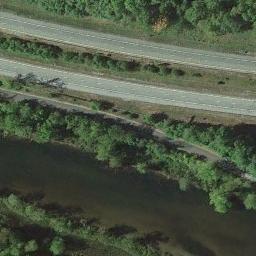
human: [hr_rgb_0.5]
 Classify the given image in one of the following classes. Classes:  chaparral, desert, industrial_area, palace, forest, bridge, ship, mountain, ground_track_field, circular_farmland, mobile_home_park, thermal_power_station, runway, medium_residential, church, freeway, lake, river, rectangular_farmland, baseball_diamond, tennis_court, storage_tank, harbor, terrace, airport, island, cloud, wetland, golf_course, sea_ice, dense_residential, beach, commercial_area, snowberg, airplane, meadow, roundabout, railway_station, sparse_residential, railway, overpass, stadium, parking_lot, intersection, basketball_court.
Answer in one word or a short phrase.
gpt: freeway